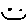
Label: smiley face